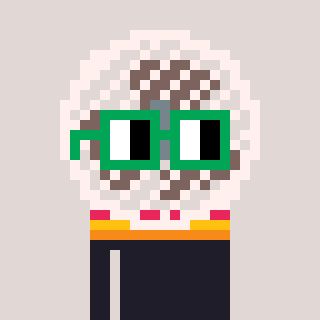
a pixel art character with square green glasses, a fan-shaped head and a grayscale-colored body on a warm background